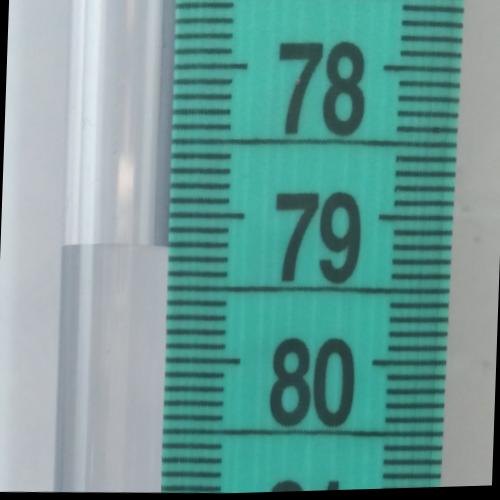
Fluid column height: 79.2 cm